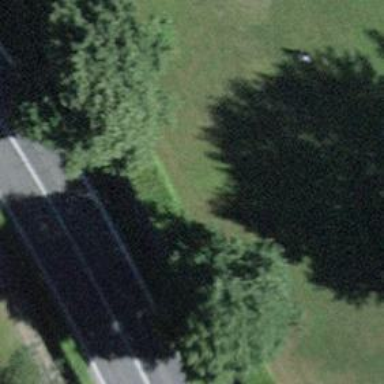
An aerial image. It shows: Hedge acting as barrier.